Aerial crown-view tile of a tropical tree (Barro Colorado Island, Panama), acquired 20240716:
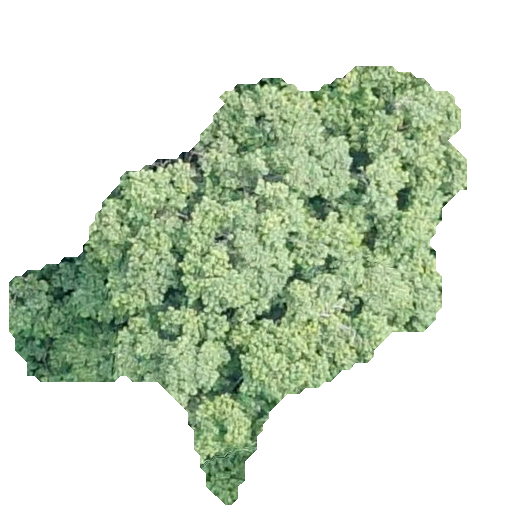
Species: Luehea seemannii
GBIF accepted scientific name: Luehea seemannii
Crown area: 169.252 m²